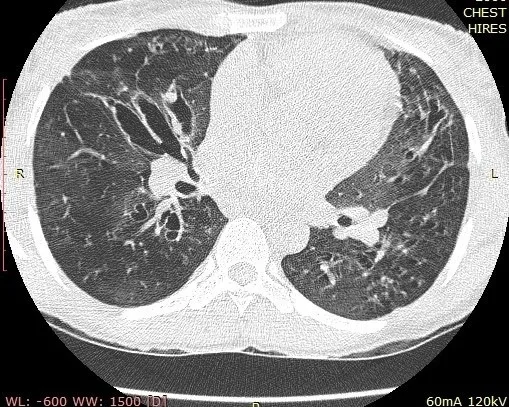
Chest Axial CT scan showing cystic and cylindrical dilatation of the bronchi with bronchial wall thickening centrally, more severe on the left.
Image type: radiology (ct)